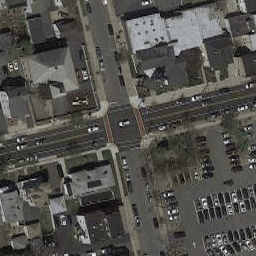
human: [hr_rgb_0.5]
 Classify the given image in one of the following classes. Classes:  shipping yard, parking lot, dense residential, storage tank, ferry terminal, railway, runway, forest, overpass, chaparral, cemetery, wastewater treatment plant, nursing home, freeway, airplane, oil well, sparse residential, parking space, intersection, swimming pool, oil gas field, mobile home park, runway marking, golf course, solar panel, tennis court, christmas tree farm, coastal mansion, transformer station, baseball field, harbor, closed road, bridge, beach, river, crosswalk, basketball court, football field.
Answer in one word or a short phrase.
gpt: intersection